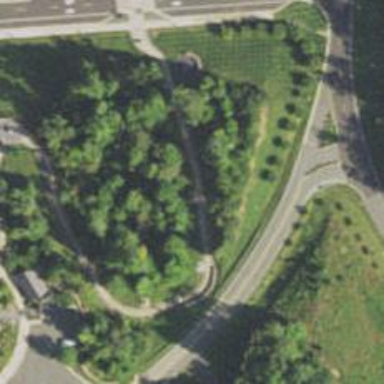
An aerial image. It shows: Memorial site with historic significance.